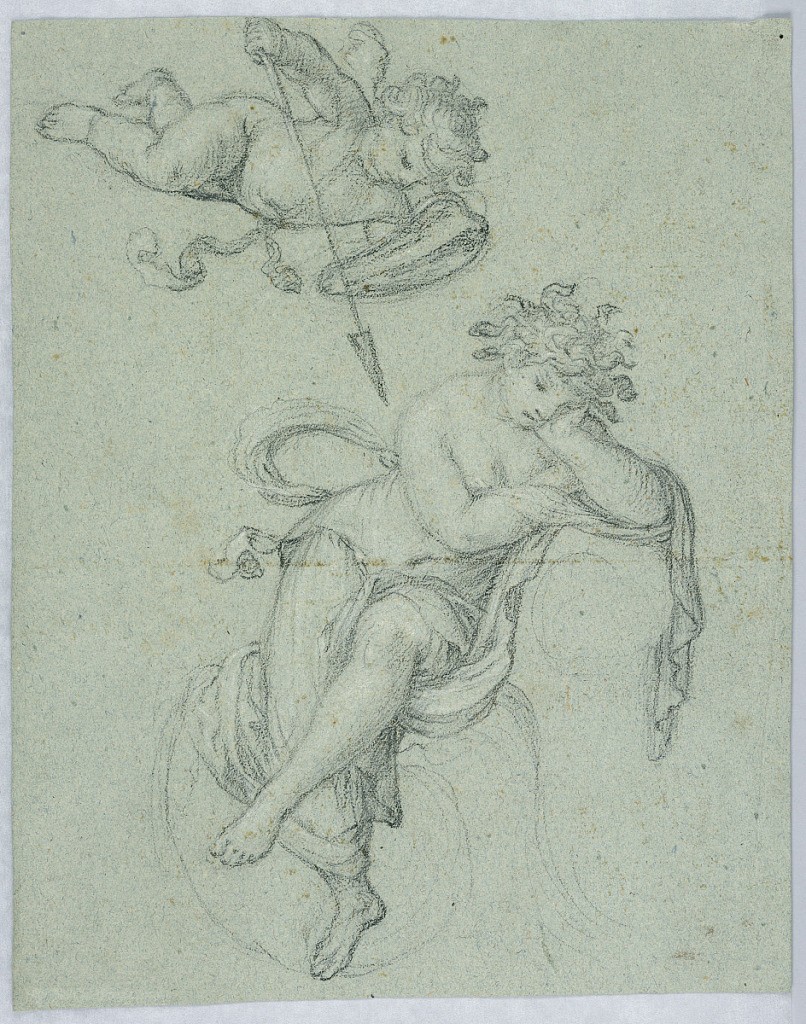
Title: Drawing
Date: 1650 - 1700
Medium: Black chalk. White heightening rough brush paper:
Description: Vertical rectangle. The Cupid flies above at left. The girl sits at right drawn from the front.